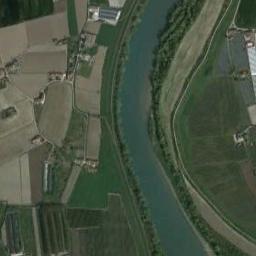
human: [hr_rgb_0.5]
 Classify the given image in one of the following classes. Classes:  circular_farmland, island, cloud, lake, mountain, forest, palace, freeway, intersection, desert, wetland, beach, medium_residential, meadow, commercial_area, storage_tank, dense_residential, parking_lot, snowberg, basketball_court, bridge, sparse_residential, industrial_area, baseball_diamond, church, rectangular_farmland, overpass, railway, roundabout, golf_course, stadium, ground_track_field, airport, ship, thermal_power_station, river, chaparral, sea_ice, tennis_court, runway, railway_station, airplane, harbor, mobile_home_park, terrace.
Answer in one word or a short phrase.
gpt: river